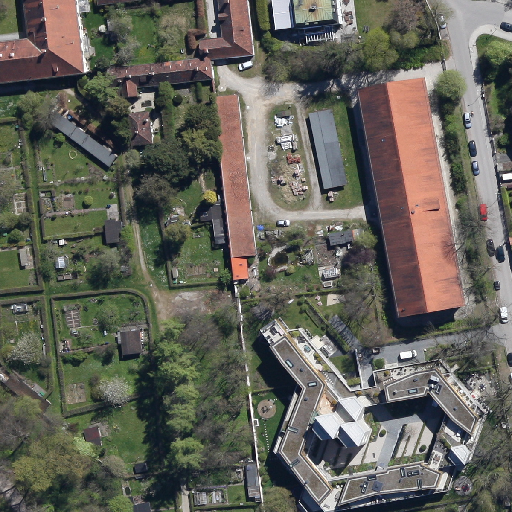
Referring expression: sidewalk